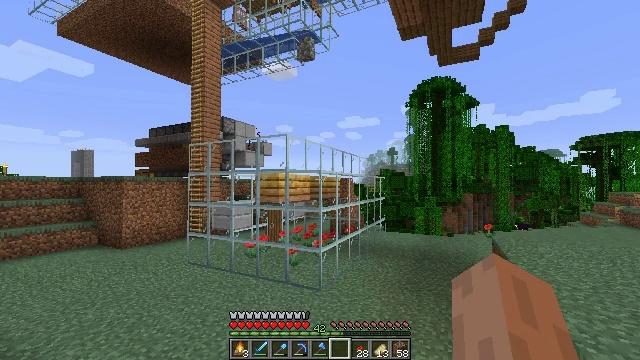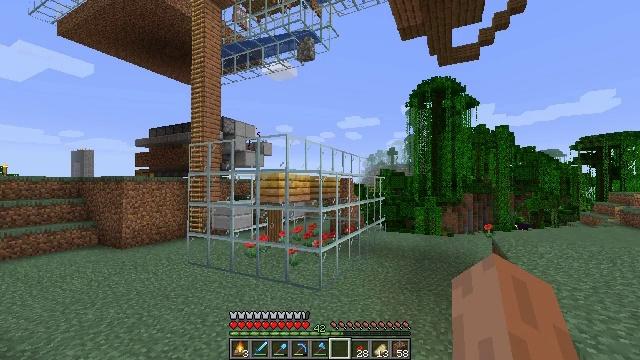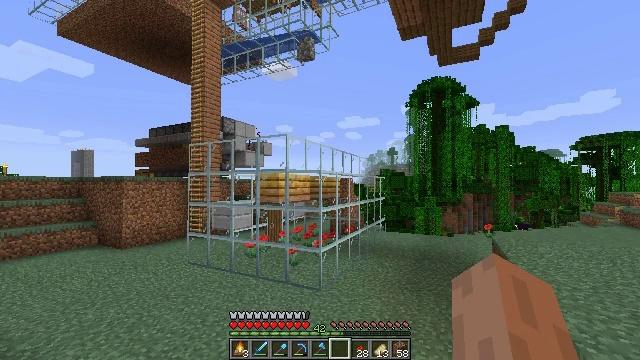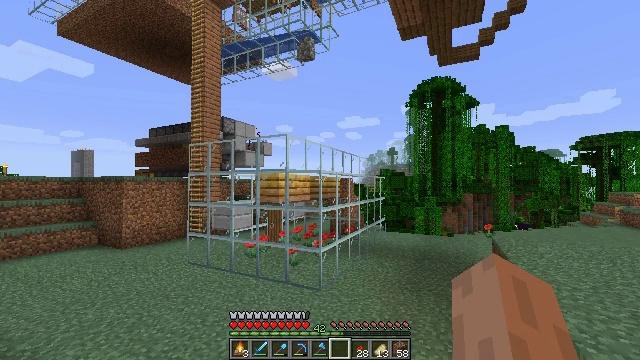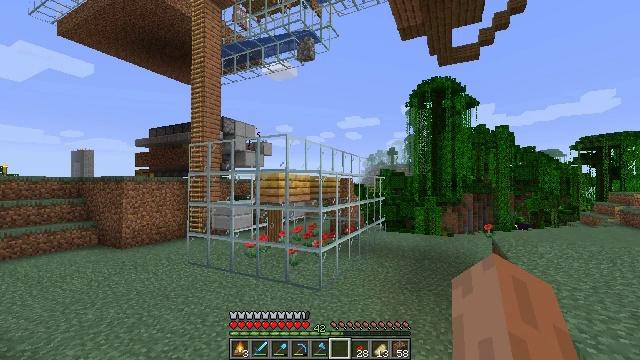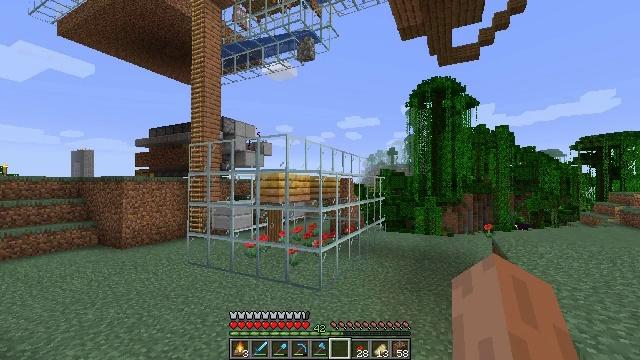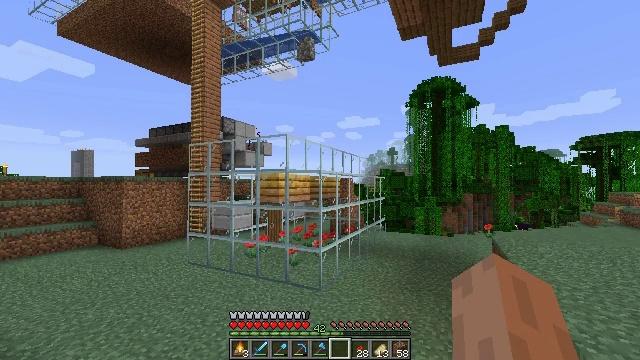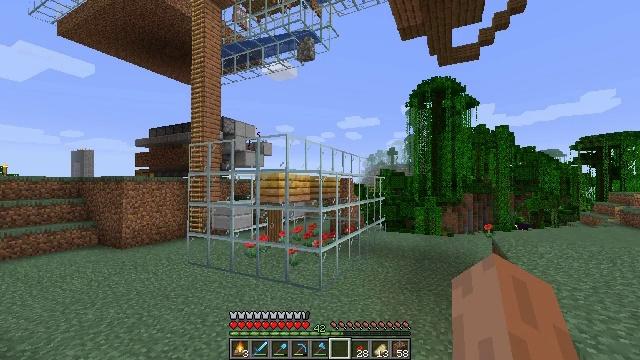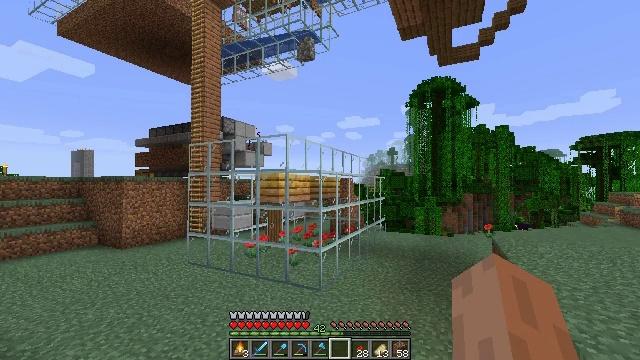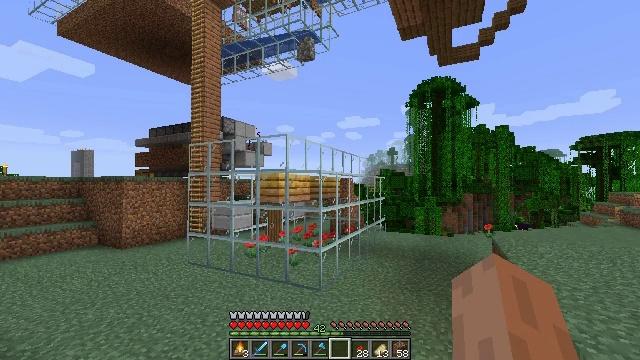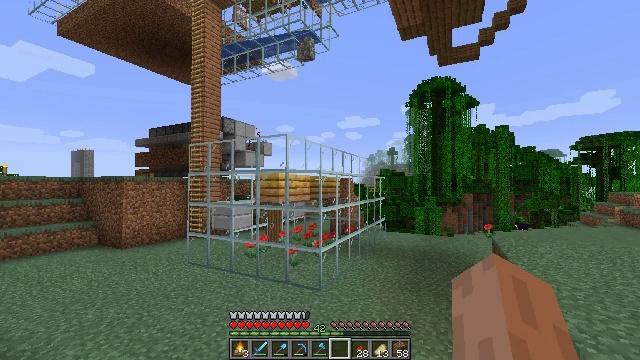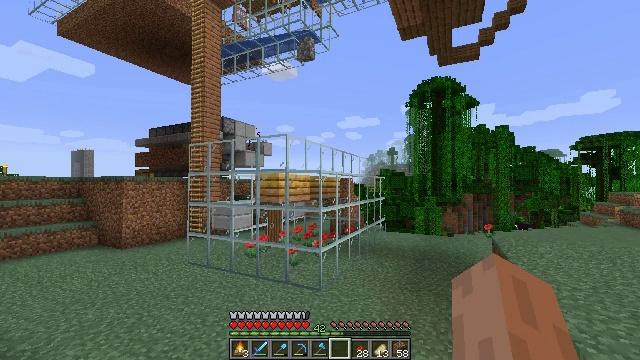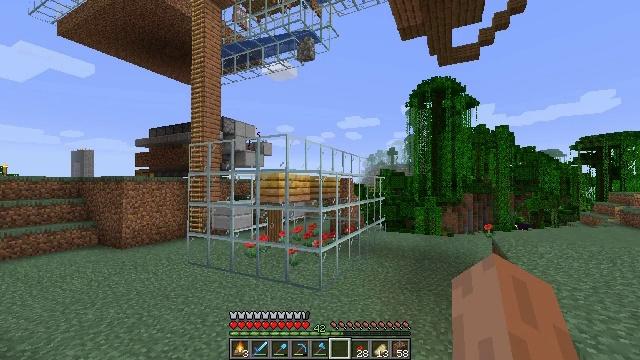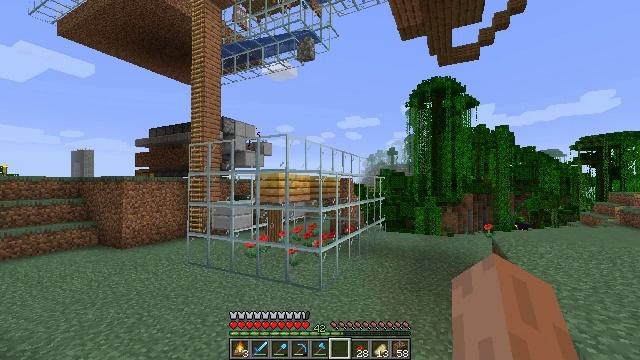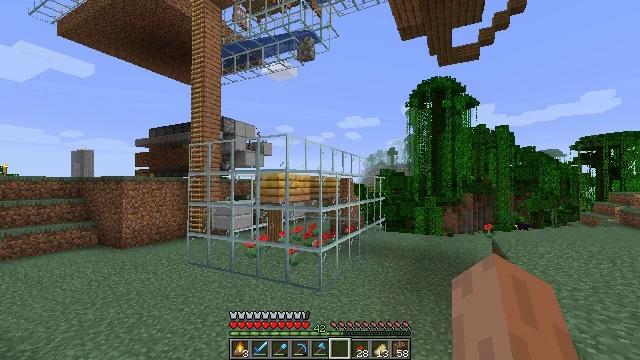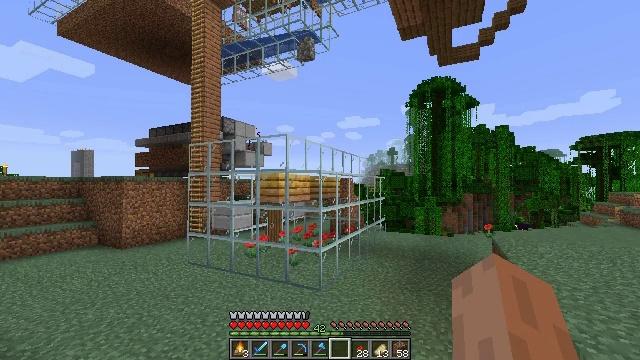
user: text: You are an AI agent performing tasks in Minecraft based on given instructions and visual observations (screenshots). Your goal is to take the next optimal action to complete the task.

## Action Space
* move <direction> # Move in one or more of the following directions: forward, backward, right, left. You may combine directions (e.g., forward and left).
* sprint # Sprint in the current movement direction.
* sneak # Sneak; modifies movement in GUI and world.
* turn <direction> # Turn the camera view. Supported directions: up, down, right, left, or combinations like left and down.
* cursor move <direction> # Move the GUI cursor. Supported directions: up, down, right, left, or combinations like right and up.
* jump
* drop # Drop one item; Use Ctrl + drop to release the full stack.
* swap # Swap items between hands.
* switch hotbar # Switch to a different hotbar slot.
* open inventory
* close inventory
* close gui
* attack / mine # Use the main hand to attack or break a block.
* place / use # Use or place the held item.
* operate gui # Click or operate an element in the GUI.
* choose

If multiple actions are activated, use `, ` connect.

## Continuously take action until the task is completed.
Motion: motion action
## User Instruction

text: Mine the smooth stone slab.
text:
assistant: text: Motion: no_op
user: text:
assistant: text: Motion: no_op
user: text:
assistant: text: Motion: no_op
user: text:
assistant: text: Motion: no_op
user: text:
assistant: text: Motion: no_op
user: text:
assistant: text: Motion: no_op
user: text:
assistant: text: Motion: no_op
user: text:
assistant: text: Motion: no_op
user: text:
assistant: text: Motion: no_op
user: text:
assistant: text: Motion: no_op
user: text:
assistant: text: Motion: no_op
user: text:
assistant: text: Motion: no_op
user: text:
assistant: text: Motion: no_op
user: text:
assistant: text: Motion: no_op
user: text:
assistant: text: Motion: no_op
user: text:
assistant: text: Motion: no_op
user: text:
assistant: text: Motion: no_op
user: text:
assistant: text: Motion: no_op
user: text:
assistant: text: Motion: no_op
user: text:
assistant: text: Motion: no_op
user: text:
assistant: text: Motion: no_op
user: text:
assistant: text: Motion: no_op
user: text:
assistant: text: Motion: no_op
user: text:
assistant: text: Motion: no_op
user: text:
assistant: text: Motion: no_op
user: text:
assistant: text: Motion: no_op
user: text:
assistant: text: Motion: no_op
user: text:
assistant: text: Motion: no_op
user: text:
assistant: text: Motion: no_op
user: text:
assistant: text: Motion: no_op